Question: I have the following excel file

I set AdoConnection.ConnectionString to
'''
AdoConnection.ConnectionString :=' Provider=Microsoft.Jet.OLEDB.4.0;' +
'Data Source=' +aFileName + ';' +
'Extended Properties=Excel 8.0;';
'''
where aFileName is the excel file name.
After that, with an ADOQuery component(connection set to AdoConnection) I perform a 'select * from [Sheet1$]'.
The problem is that rows 16802 and 17179 are not present in the query result,and I don't know why. All the fields from the sheet are set to general. I'm using Delphi 7.
Do you have any ideas?
LE:type of all the fields from the AdoQuery are WideString. In query are present only the rows where values from the last 2 columns have that 'green sign'. I'm not a genius in Excel, but the query should not get all the data existing in a sheet?
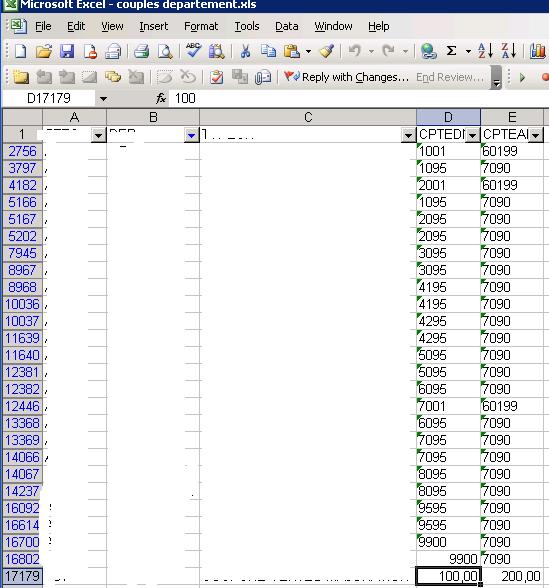
Answer: By default it examines the first couple rows and uses that to determine the column type. When the type it chooses is text all numeric values in that column will come across as null.
The solution is to use import mode (IMEX=1). Note that this has odd behvaiour if your also trying to update rows.
'''
AdoConnection.ConnectionString :=' Provider=Microsoft.Jet.OLEDB.4.0;' +
'Data Source=' +aFileName + ';' +
'Extended Properties="Excel 8.0;IMEX=1"';
'''
<URL>